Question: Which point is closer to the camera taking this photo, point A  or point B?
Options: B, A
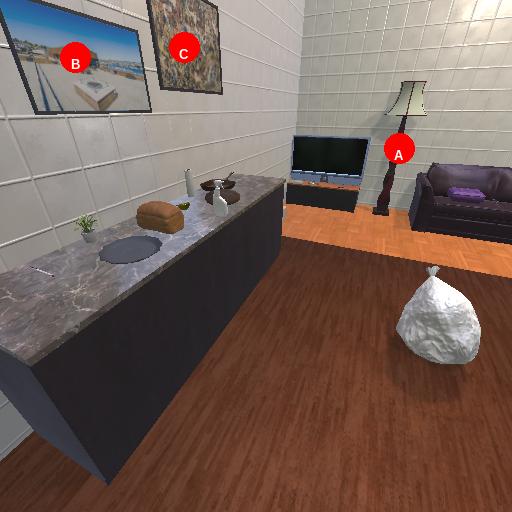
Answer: B